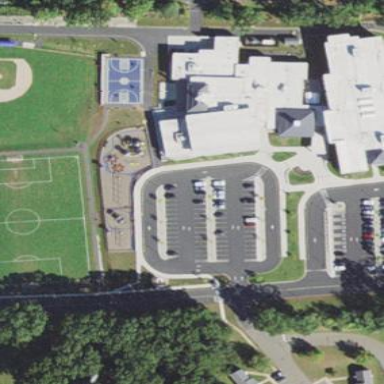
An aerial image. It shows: School.